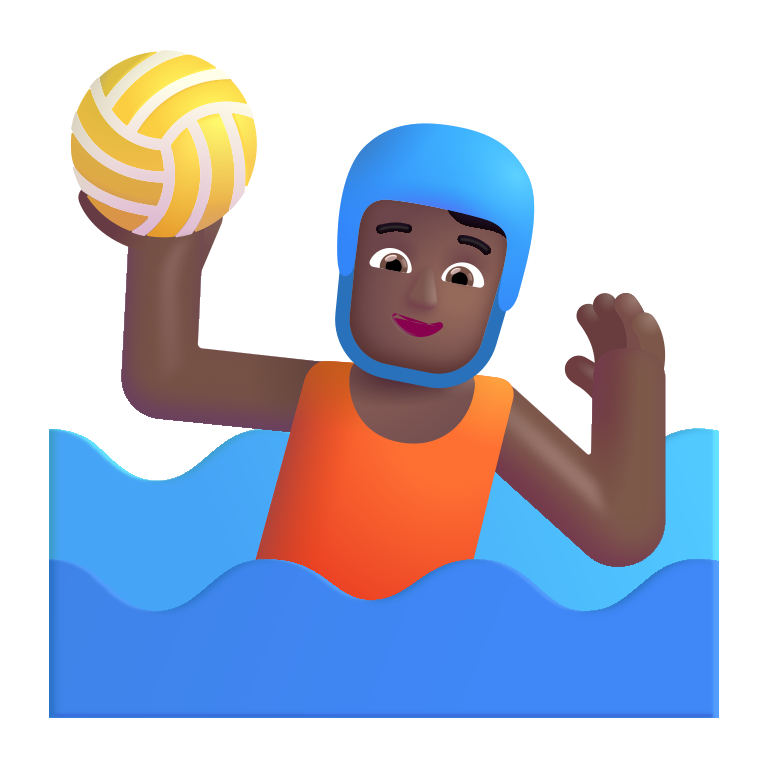
person playing water polo color  dark